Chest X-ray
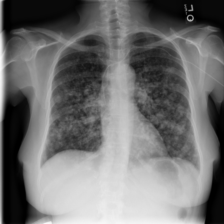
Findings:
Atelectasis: negative
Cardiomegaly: negative
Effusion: negative
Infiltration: negative
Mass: negative
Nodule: negative
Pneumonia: negative
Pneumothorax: negative
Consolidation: negative
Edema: negative
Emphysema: negative
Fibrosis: negative
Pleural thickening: negative
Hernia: negative